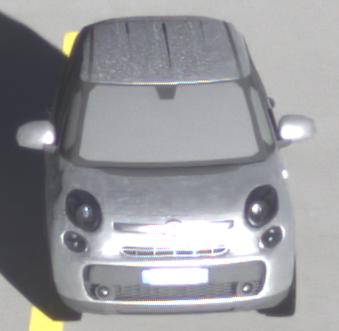
Make: Fiat
Model: 500L 1.4 16V
Detailed model: 500L (199)
Model produced from: 2012/10
Model produced until: 2017/05
Doors: 5
Color: white
Road condition: dry road
Daytime: sunrise or sunset
Contrast: high contrast